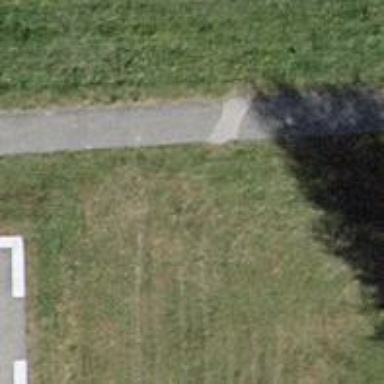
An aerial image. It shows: Bench for seating.